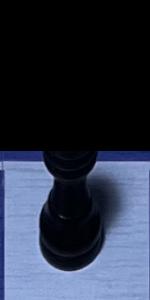
Label: Rook_Black